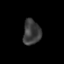
Tissue: prostate
Cell type: T cells
Senescence score: 0.3433
Nuclear area (px): 432
Mean DAPI intensity: 59.759